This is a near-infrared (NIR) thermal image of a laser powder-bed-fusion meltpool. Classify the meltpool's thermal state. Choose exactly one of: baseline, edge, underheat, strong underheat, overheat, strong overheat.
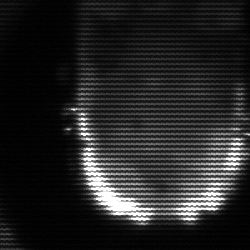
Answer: baseline